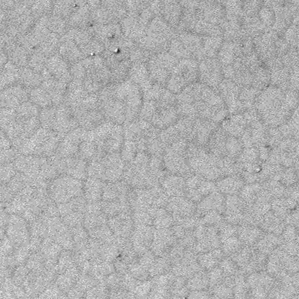
Label: frost